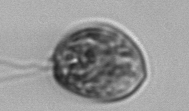
Label: Prorocentrum